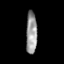
Tissue: prostate
Cell type: T cells
Senescence score: 0.257
Nuclear area (px): 458
Mean DAPI intensity: 152.373